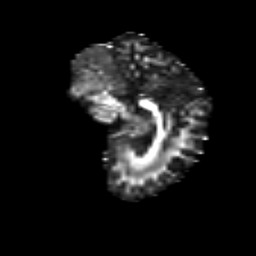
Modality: FA
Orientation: sagittal
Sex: female
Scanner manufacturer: siemens
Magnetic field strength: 3 T
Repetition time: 5 s
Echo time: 0.071 s